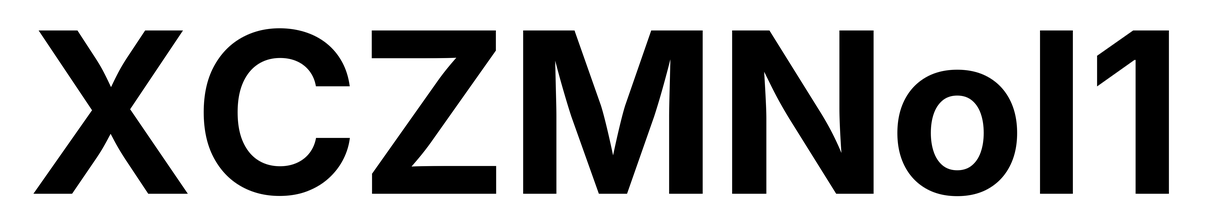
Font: Inter_Bold